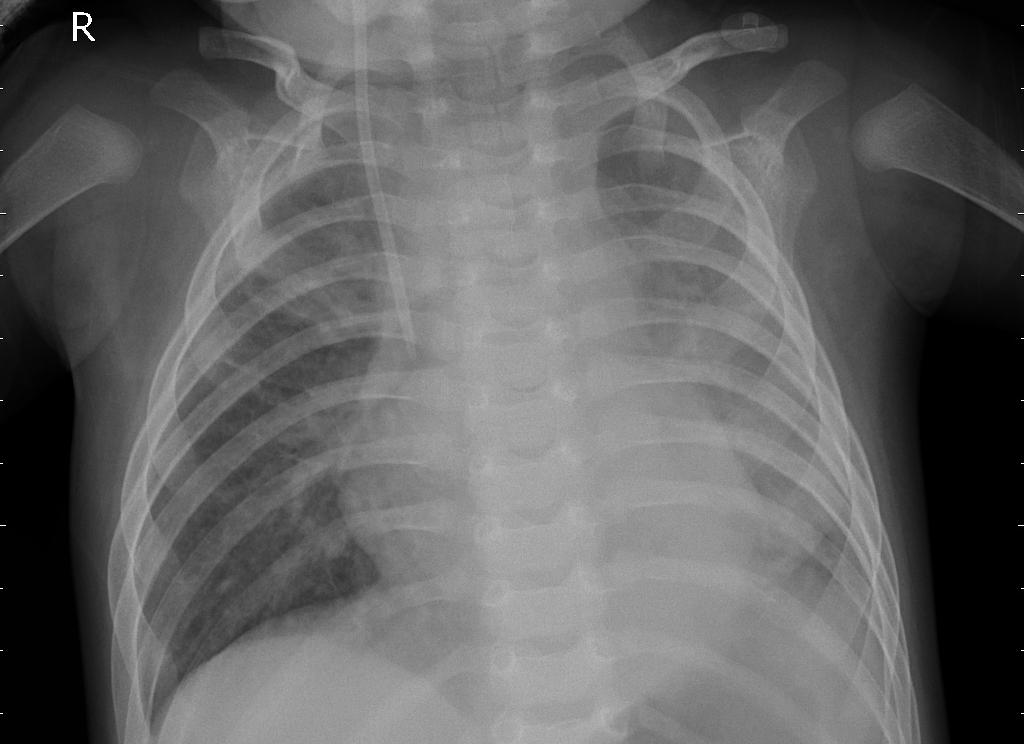
Diagnosis: PNEUMONIA